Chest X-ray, AP view. Patient: 55 years old, sex F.
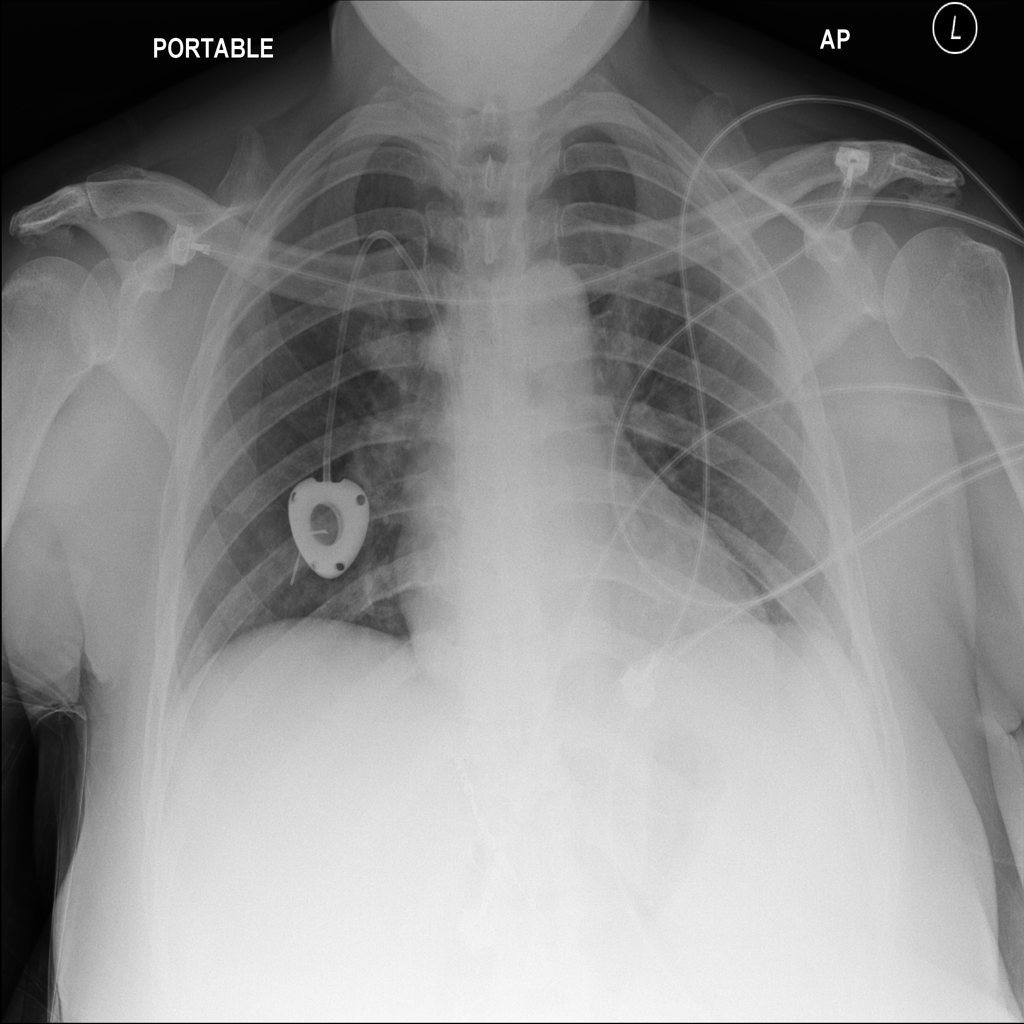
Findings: Infiltration